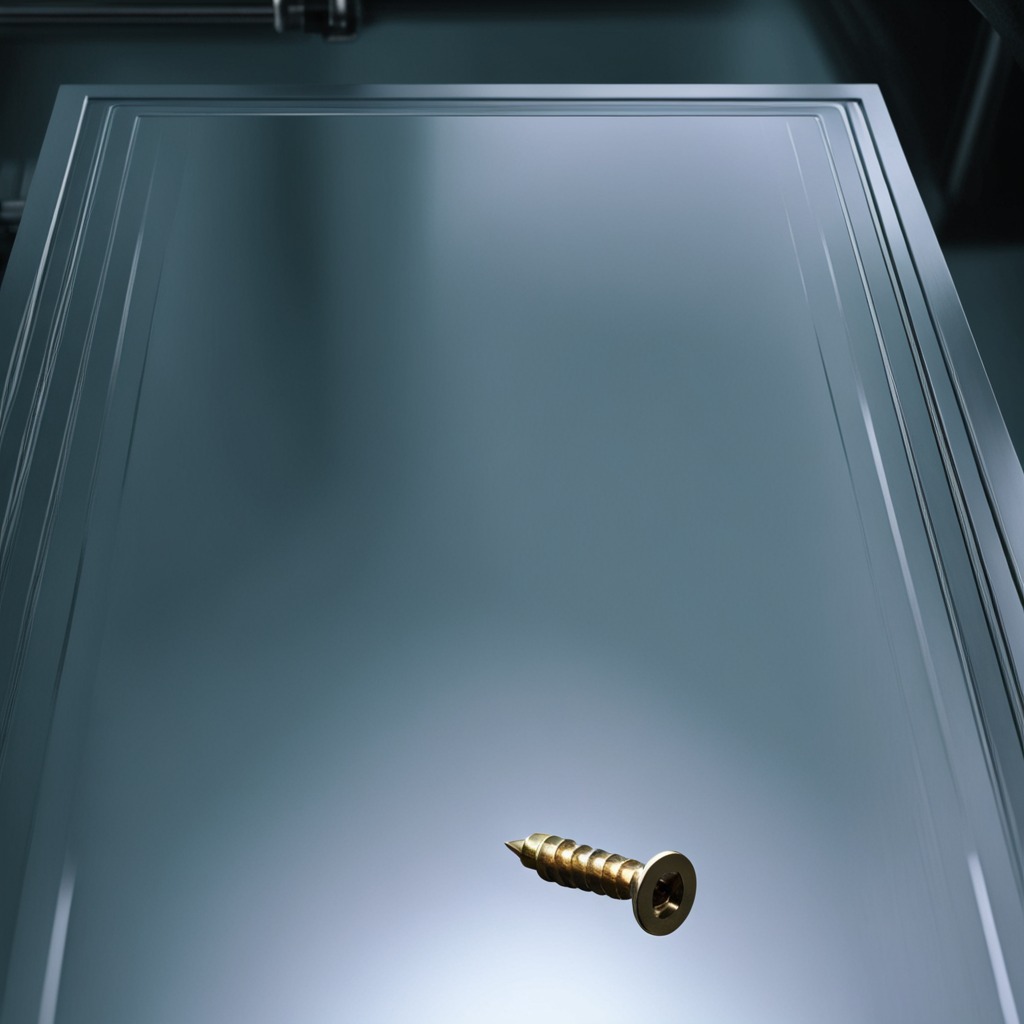
A metal screw is lying on a metal table in a machine shop under fluorescent lights.